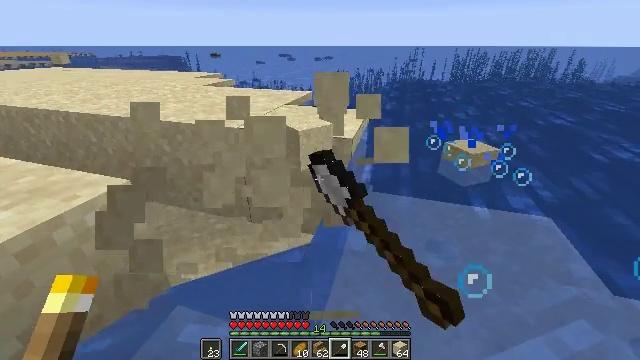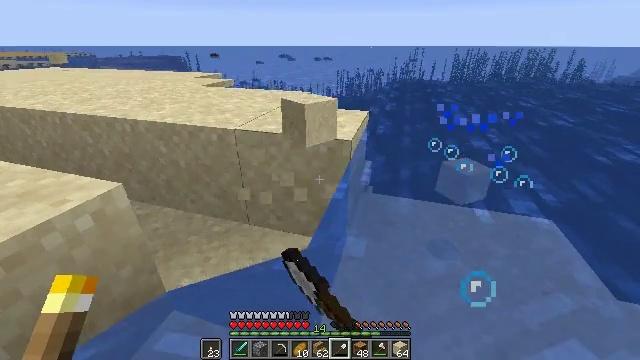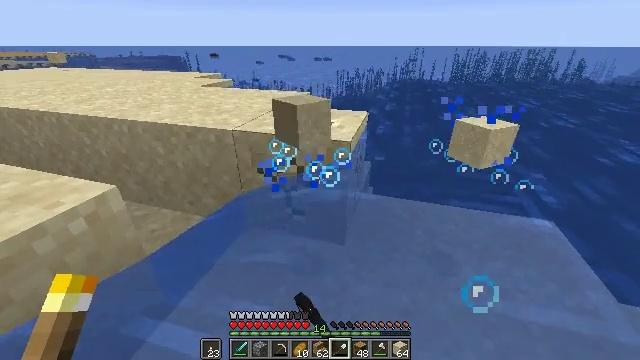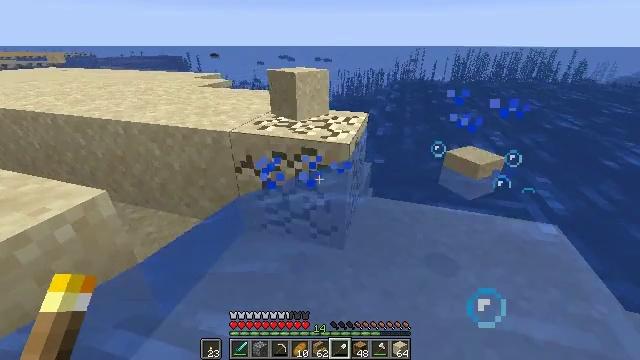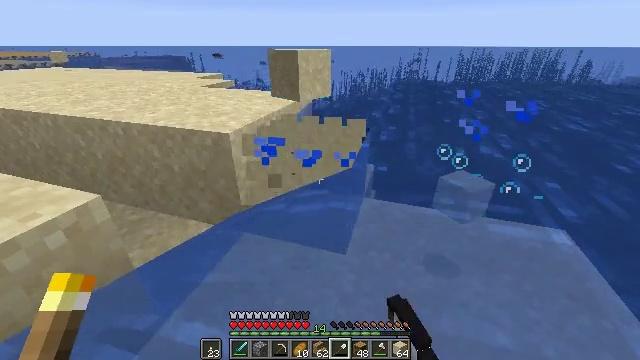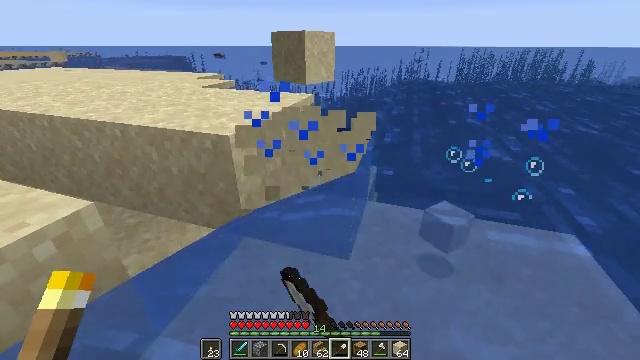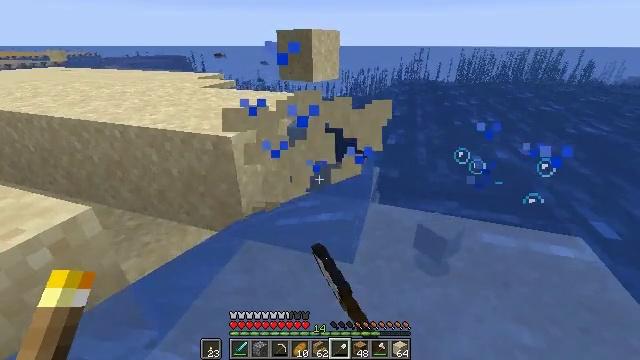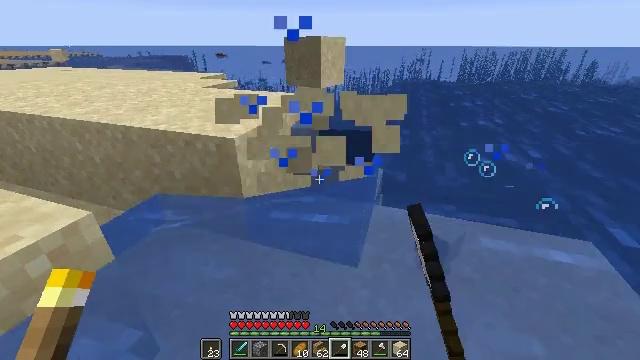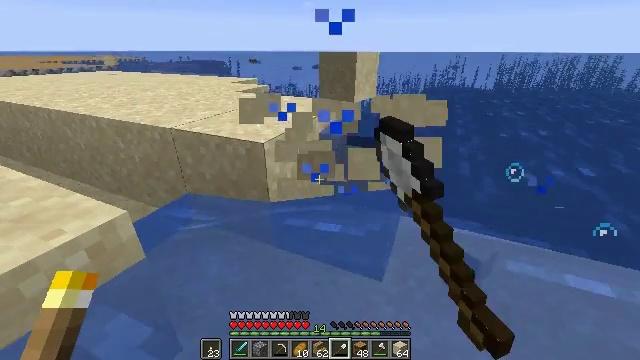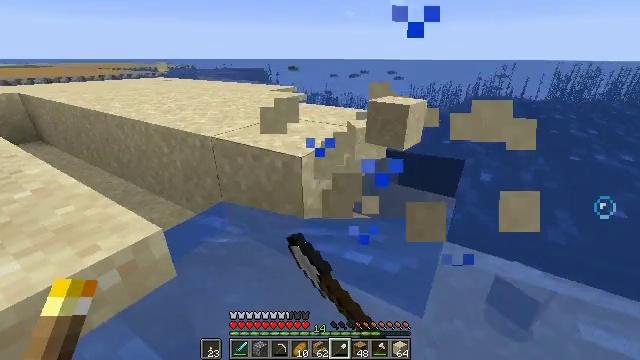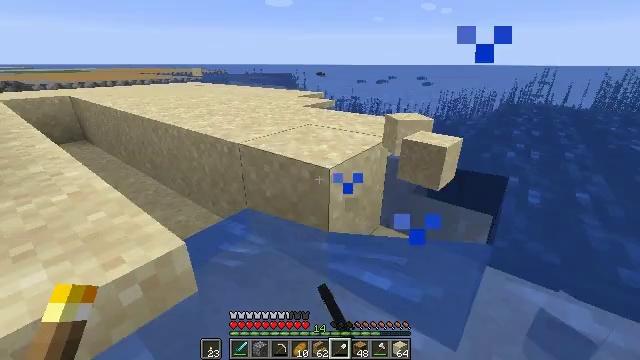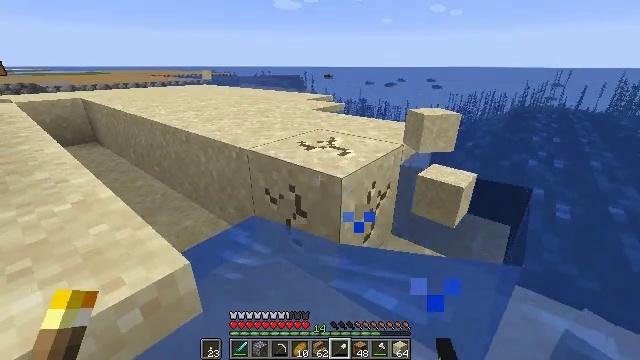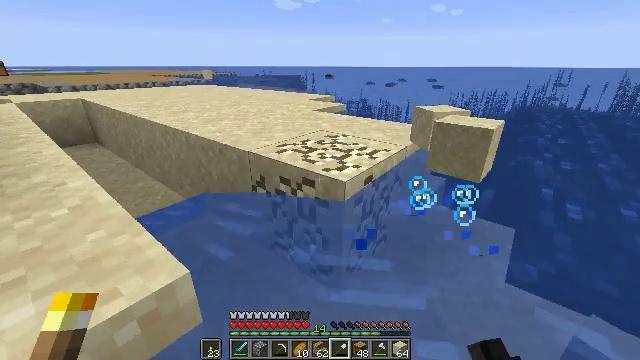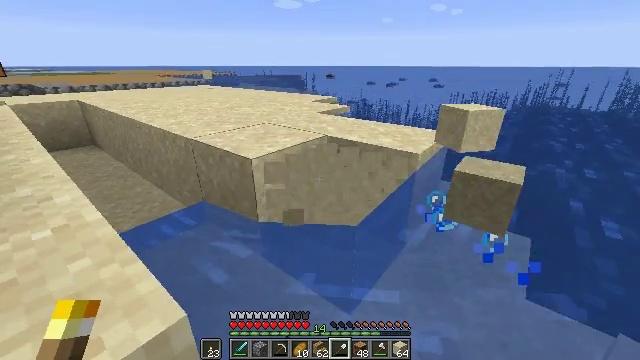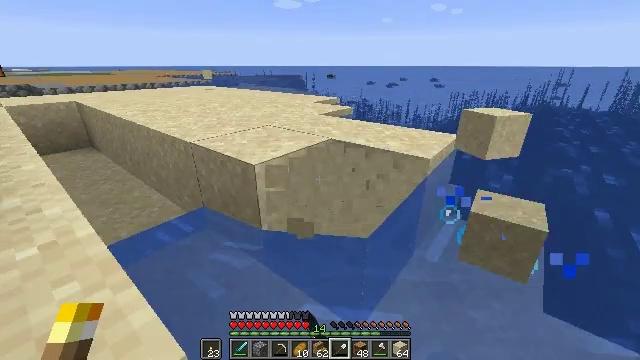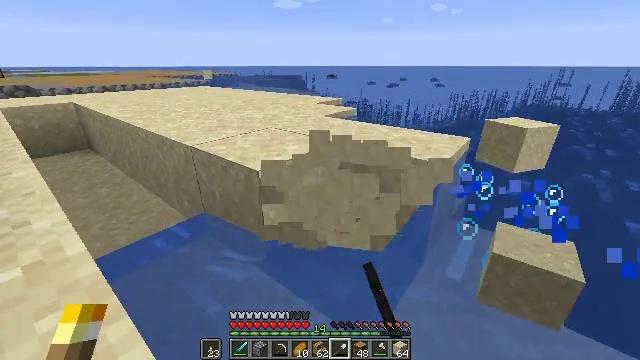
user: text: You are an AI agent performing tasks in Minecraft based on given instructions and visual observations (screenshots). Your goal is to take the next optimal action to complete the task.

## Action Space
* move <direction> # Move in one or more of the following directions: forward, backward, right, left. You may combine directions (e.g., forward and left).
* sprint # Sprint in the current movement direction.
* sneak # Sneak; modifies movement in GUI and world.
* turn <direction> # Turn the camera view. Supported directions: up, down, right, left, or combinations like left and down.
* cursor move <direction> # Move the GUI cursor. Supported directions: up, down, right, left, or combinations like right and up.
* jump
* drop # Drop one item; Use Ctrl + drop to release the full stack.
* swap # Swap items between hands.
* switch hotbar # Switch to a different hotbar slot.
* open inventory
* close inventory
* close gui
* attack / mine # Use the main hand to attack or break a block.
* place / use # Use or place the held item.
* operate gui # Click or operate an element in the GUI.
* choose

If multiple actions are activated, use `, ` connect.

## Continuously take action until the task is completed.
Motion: motion action
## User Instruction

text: Collect sand to make glass.
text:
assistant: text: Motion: move forward, attack / mine
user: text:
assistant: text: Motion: move forward, attack / mine
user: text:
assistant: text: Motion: move forward, attack / mine
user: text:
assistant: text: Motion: attack / mine
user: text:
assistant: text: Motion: attack / mine
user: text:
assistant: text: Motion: attack / mine
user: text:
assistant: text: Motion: move forward, attack / mine
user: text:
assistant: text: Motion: move forward, turn left and up, attack / mine
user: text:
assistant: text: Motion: move forward, turn left and up, attack / mine
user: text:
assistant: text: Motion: move forward, turn left and up, attack / mine
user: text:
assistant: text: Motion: move forward, turn left, attack / mine
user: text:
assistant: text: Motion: move forward, attack / mine
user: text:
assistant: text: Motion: move forward, attack / mine
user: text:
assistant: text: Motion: move forward, attack / mine
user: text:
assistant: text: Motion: move forward, attack / mine
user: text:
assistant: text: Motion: attack / mine
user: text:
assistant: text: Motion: attack / mine
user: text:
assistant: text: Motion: attack / mine
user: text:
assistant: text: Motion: turn right, attack / mine
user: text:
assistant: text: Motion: move forward, turn right, attack / mine
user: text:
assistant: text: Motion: move forward, turn right, attack / mine
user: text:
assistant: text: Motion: move forward, turn right, attack / mine
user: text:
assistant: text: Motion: move forward, attack / mine
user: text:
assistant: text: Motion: move forward, attack / mine
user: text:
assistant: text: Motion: move forward, attack / mine
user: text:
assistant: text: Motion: move forward, attack / mine
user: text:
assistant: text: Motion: move forward, attack / mine
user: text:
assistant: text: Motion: move forward, attack / mine
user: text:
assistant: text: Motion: attack / mine
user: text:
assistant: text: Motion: turn left, attack / mine